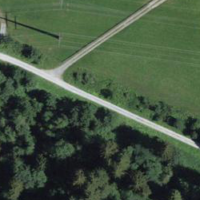
EUNIS habitat code: 24
Species observed at this site:
Campanula latifolia